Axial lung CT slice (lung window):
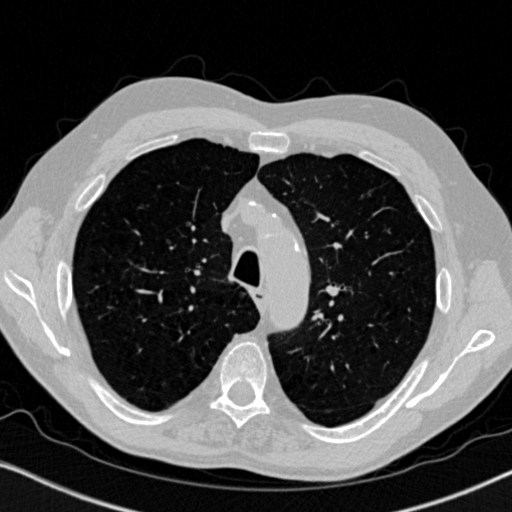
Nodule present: no